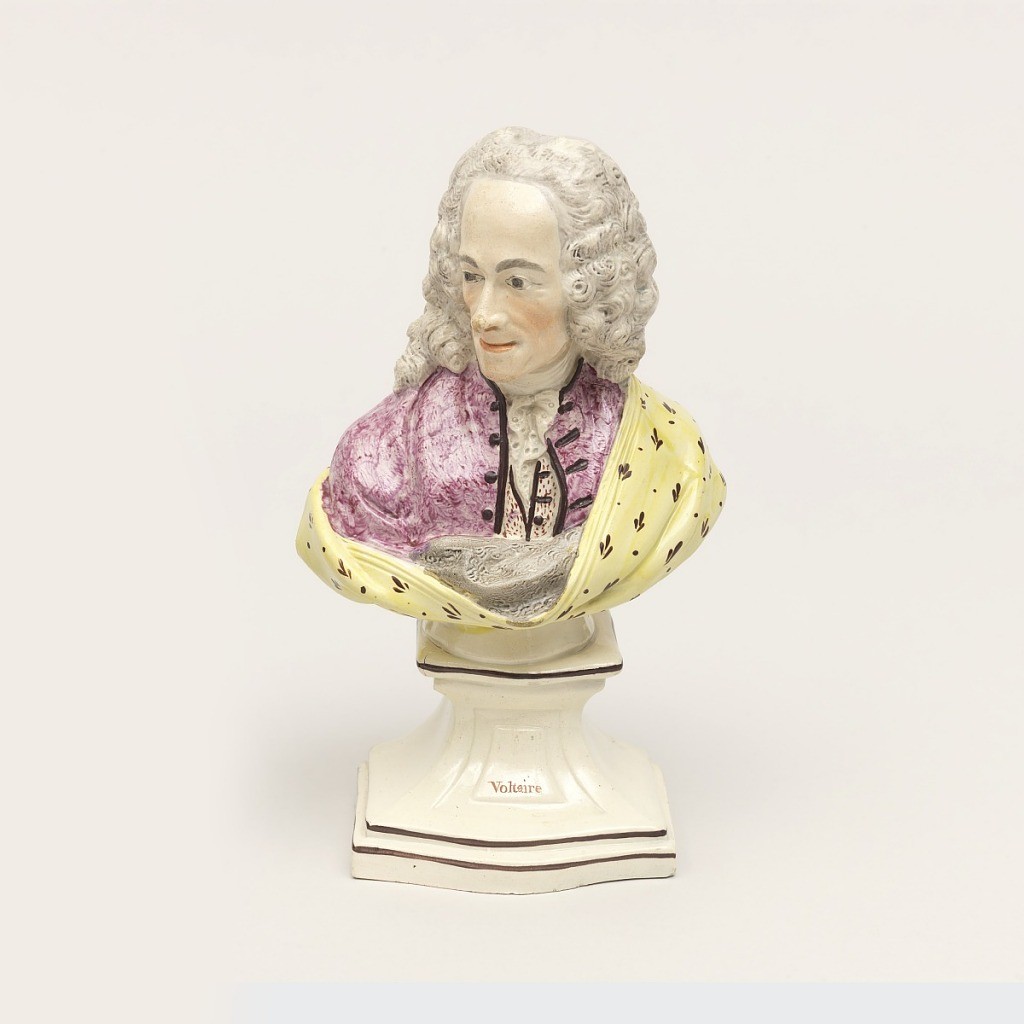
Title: Voltaire
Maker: Enoch Wood, English, 1759 - 1840
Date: late 18th century
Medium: Glazed and enameled earthenware
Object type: bust
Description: On ivory-colored ceramic base bearing name "Voltaire," is bust of Voltaire in long powdered wig with head turned slightly to his right. He wears a rose coat open to show rose-dotted waistcoat and white cravat ends. Around the figure and covering its left shoulder is a gray-lined yellow shawl with small brown pattern.